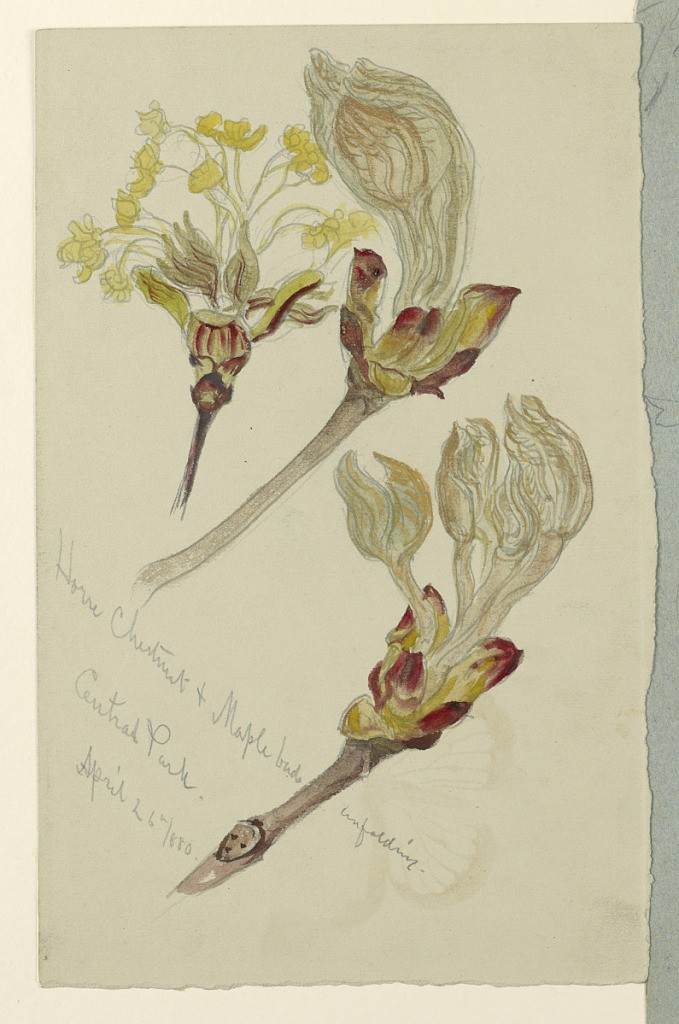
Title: Horse Chestnut and Maple Buds Unfolding, Central Park
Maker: Samuel Colman, American, 1832–1920
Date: April 26, 1880
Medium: Brush and watercolor, gouache, graphite on light grey paper
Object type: Drawing
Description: At top, unfurled maple buds and a horse chestnut bud. Lower right, an unfolded chestnut bud. Verso: An unfolded chestnut bud and a sketch, in graphite, of an unfolded maple bud.